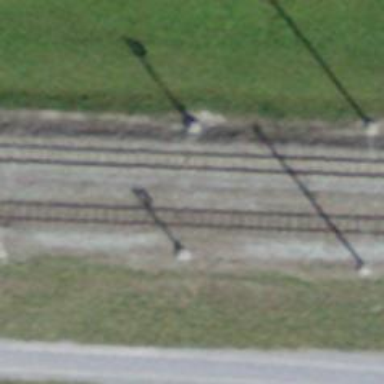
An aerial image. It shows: Railway signal.